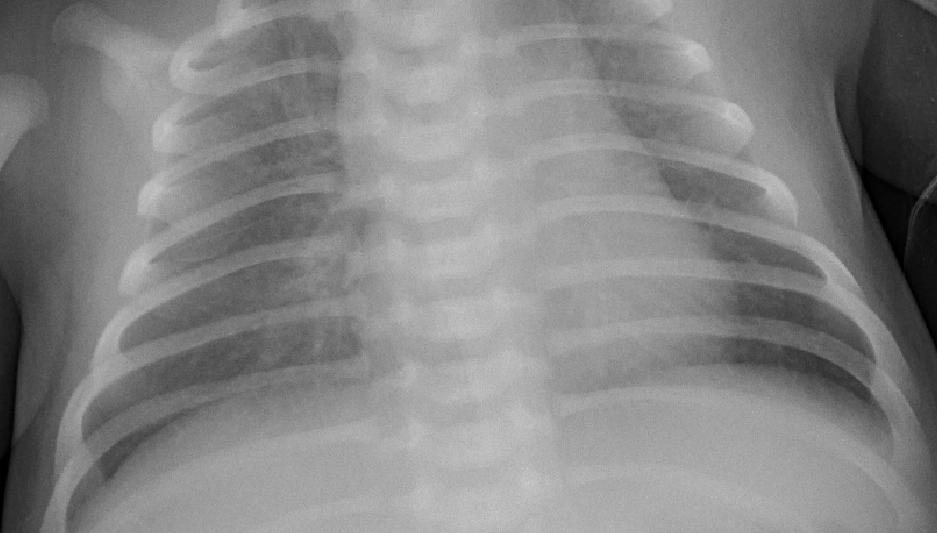
Diagnosis: PNEUMONIA